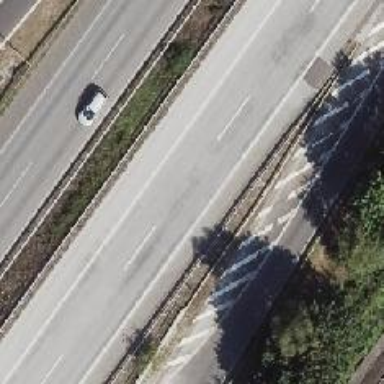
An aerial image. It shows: Motorway.